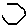
Label: hexagon